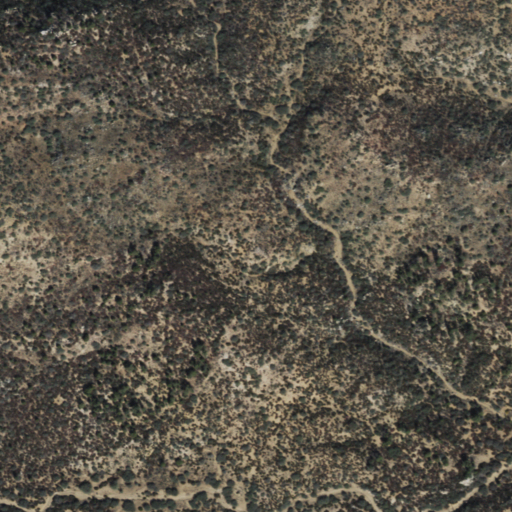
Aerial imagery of depression(s) in Arizona named Cedar Basin containing evergreen forest, shrub, and deciduous forest